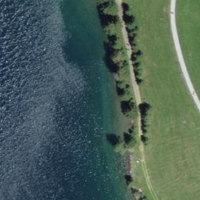
EUNIS habitat code: 14
Species observed at this site:
Vicia sepium
Phyteuma orbiculare